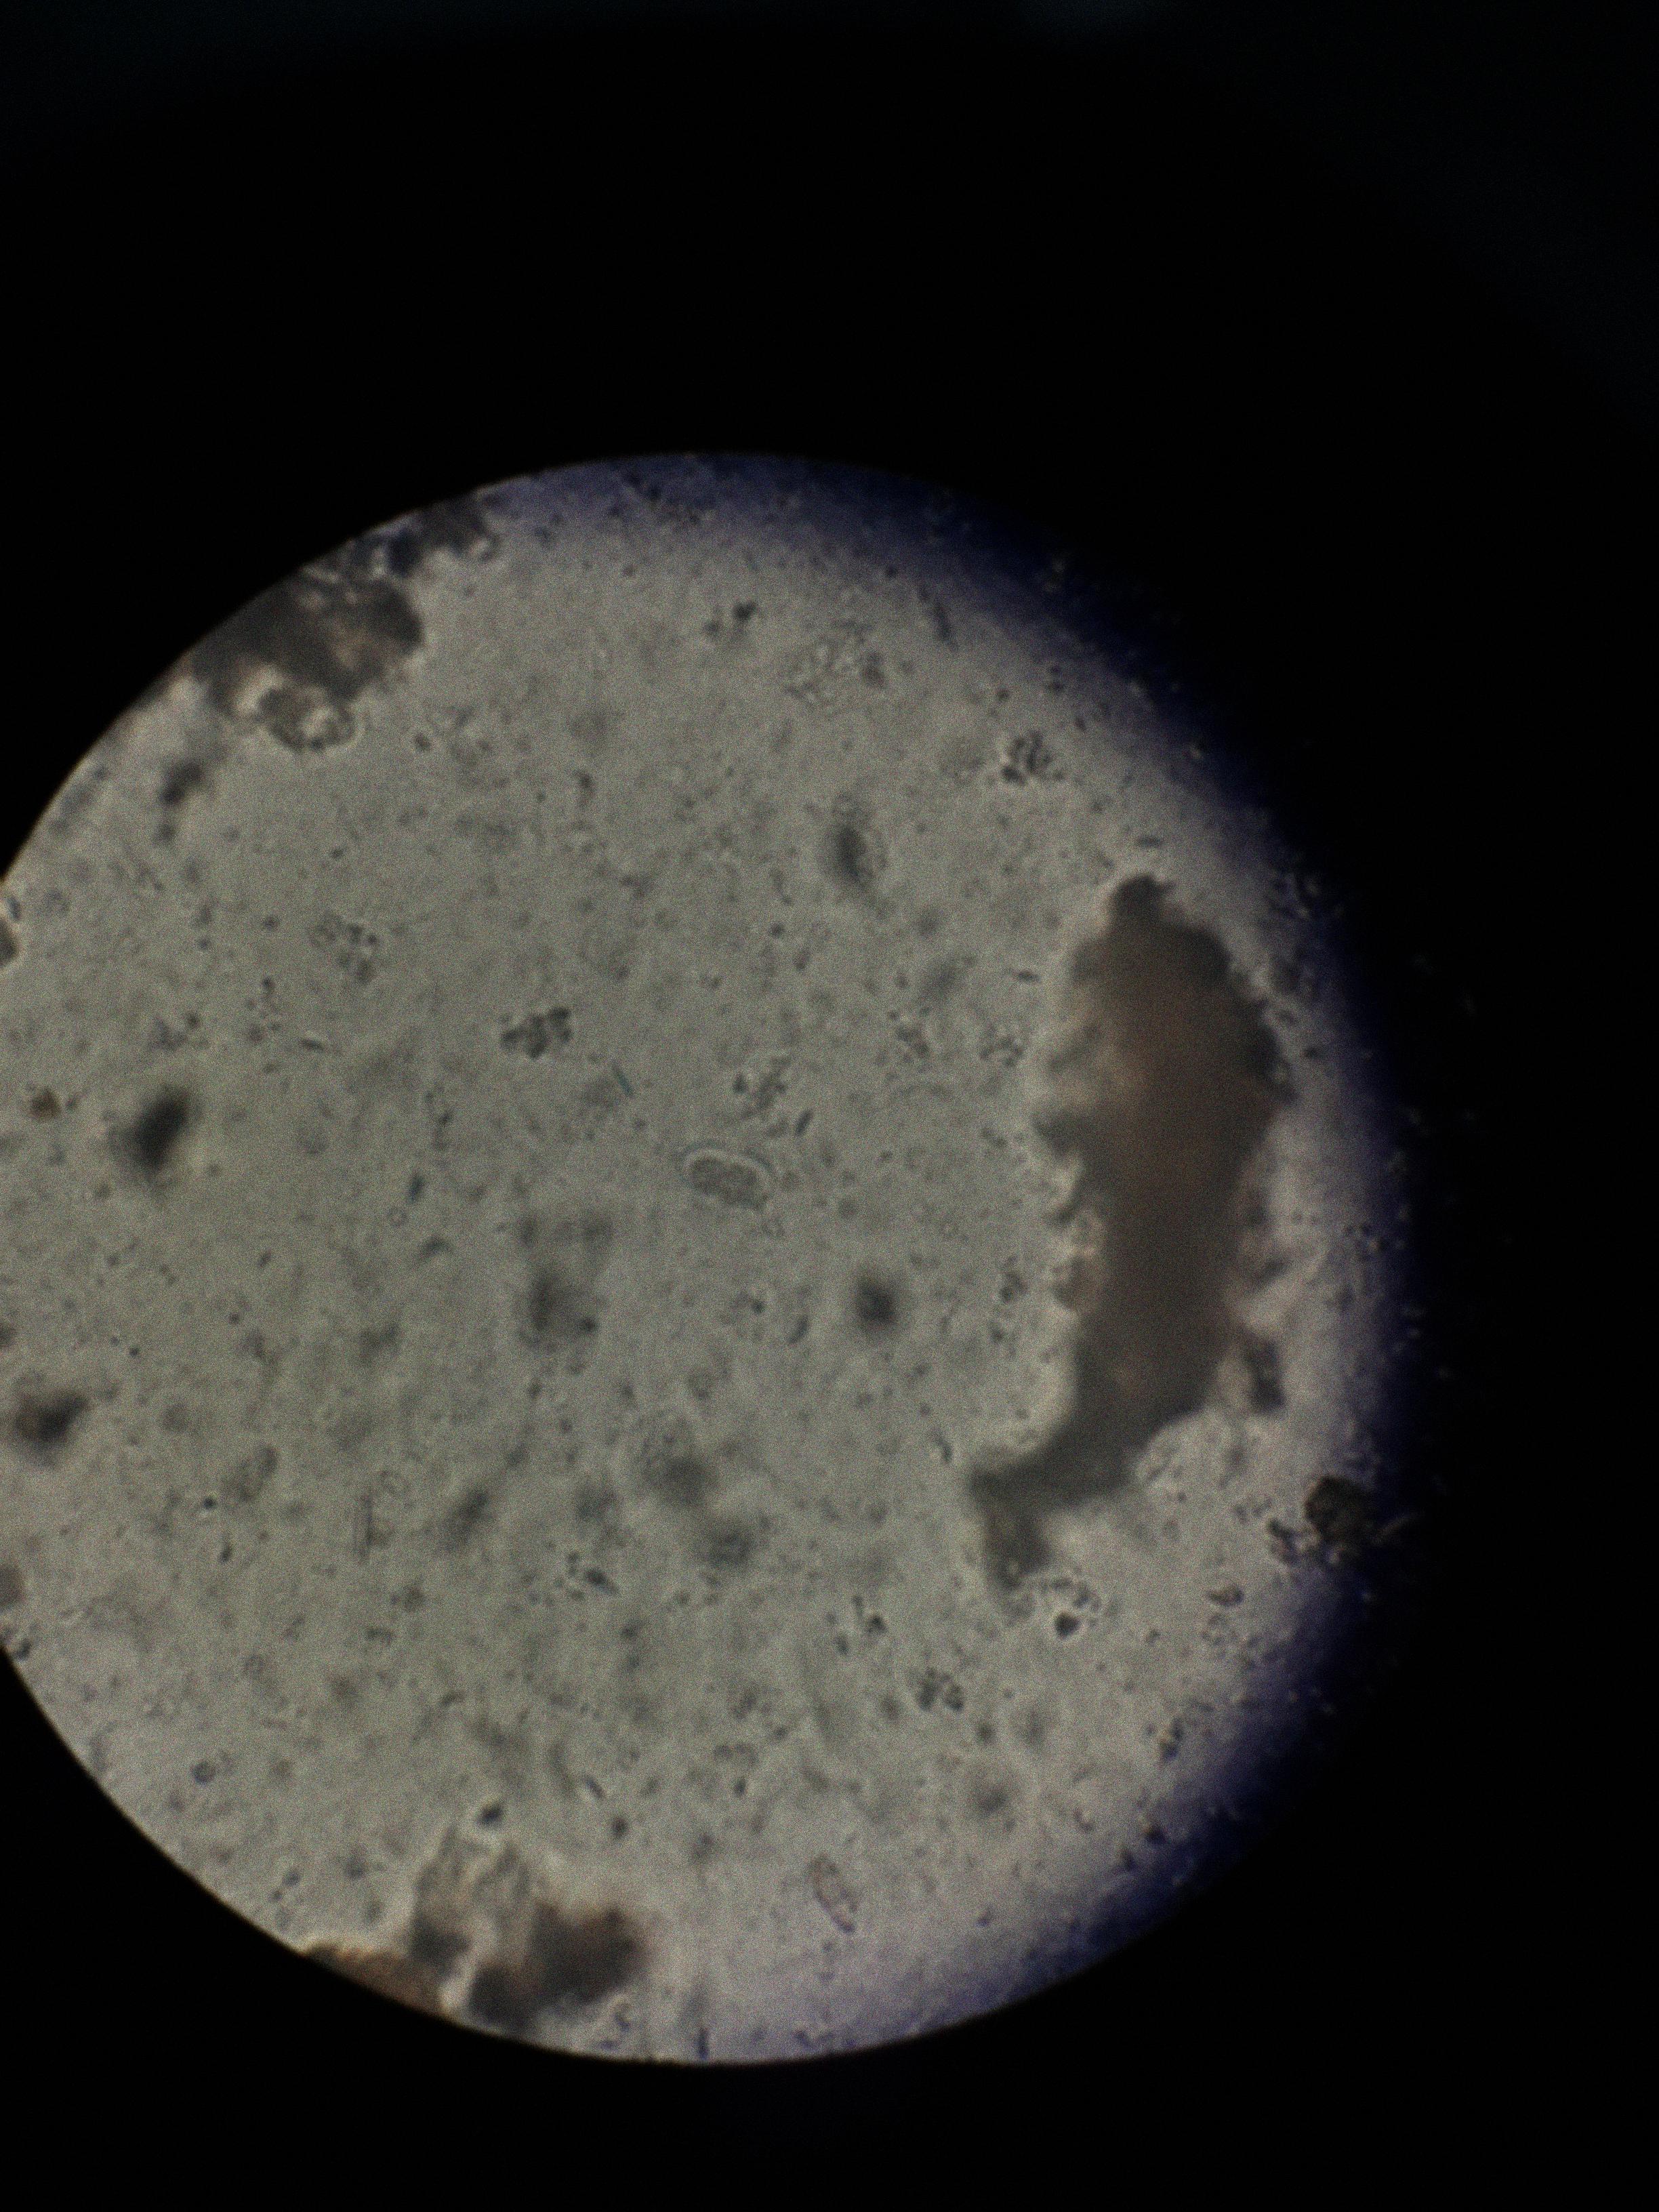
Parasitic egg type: Capillaria philippinensis